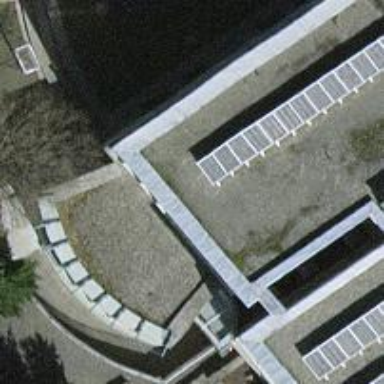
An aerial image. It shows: Library.